Interaction volume radius: 5 \u00c5
Interaction volume height: 10 \u00c5
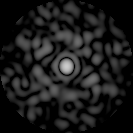
Disorder parameter: 0.8497